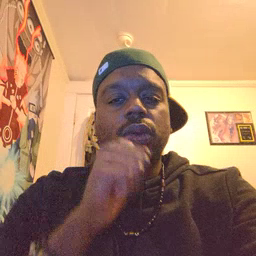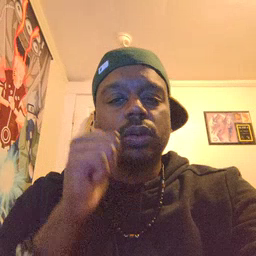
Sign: girl